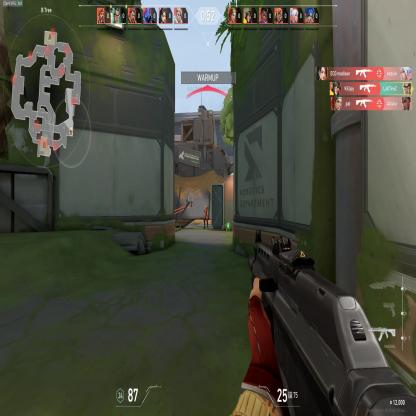
Label: enemy